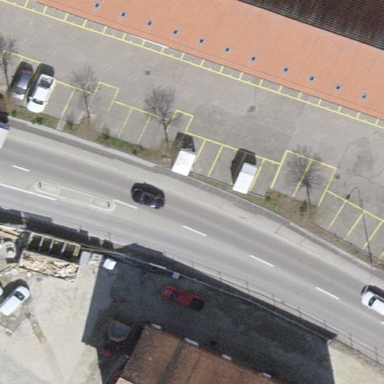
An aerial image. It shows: Parking area with surface.